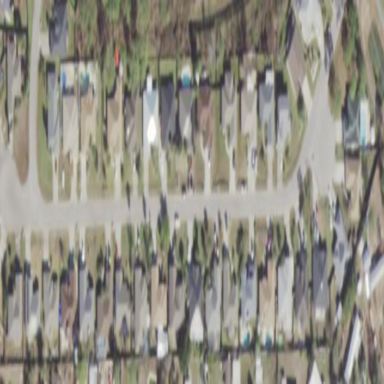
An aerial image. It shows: Residential area composed of single-family homes.